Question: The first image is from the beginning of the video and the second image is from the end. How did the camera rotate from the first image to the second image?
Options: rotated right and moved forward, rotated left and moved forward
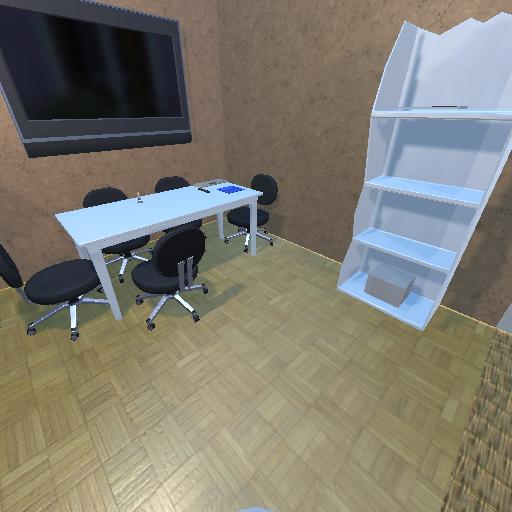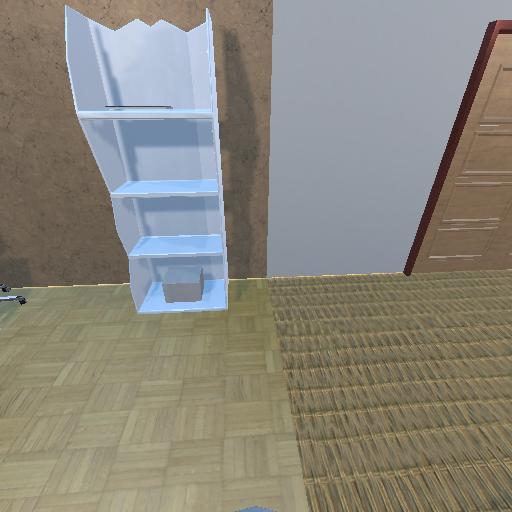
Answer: rotated right and moved forward